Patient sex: M
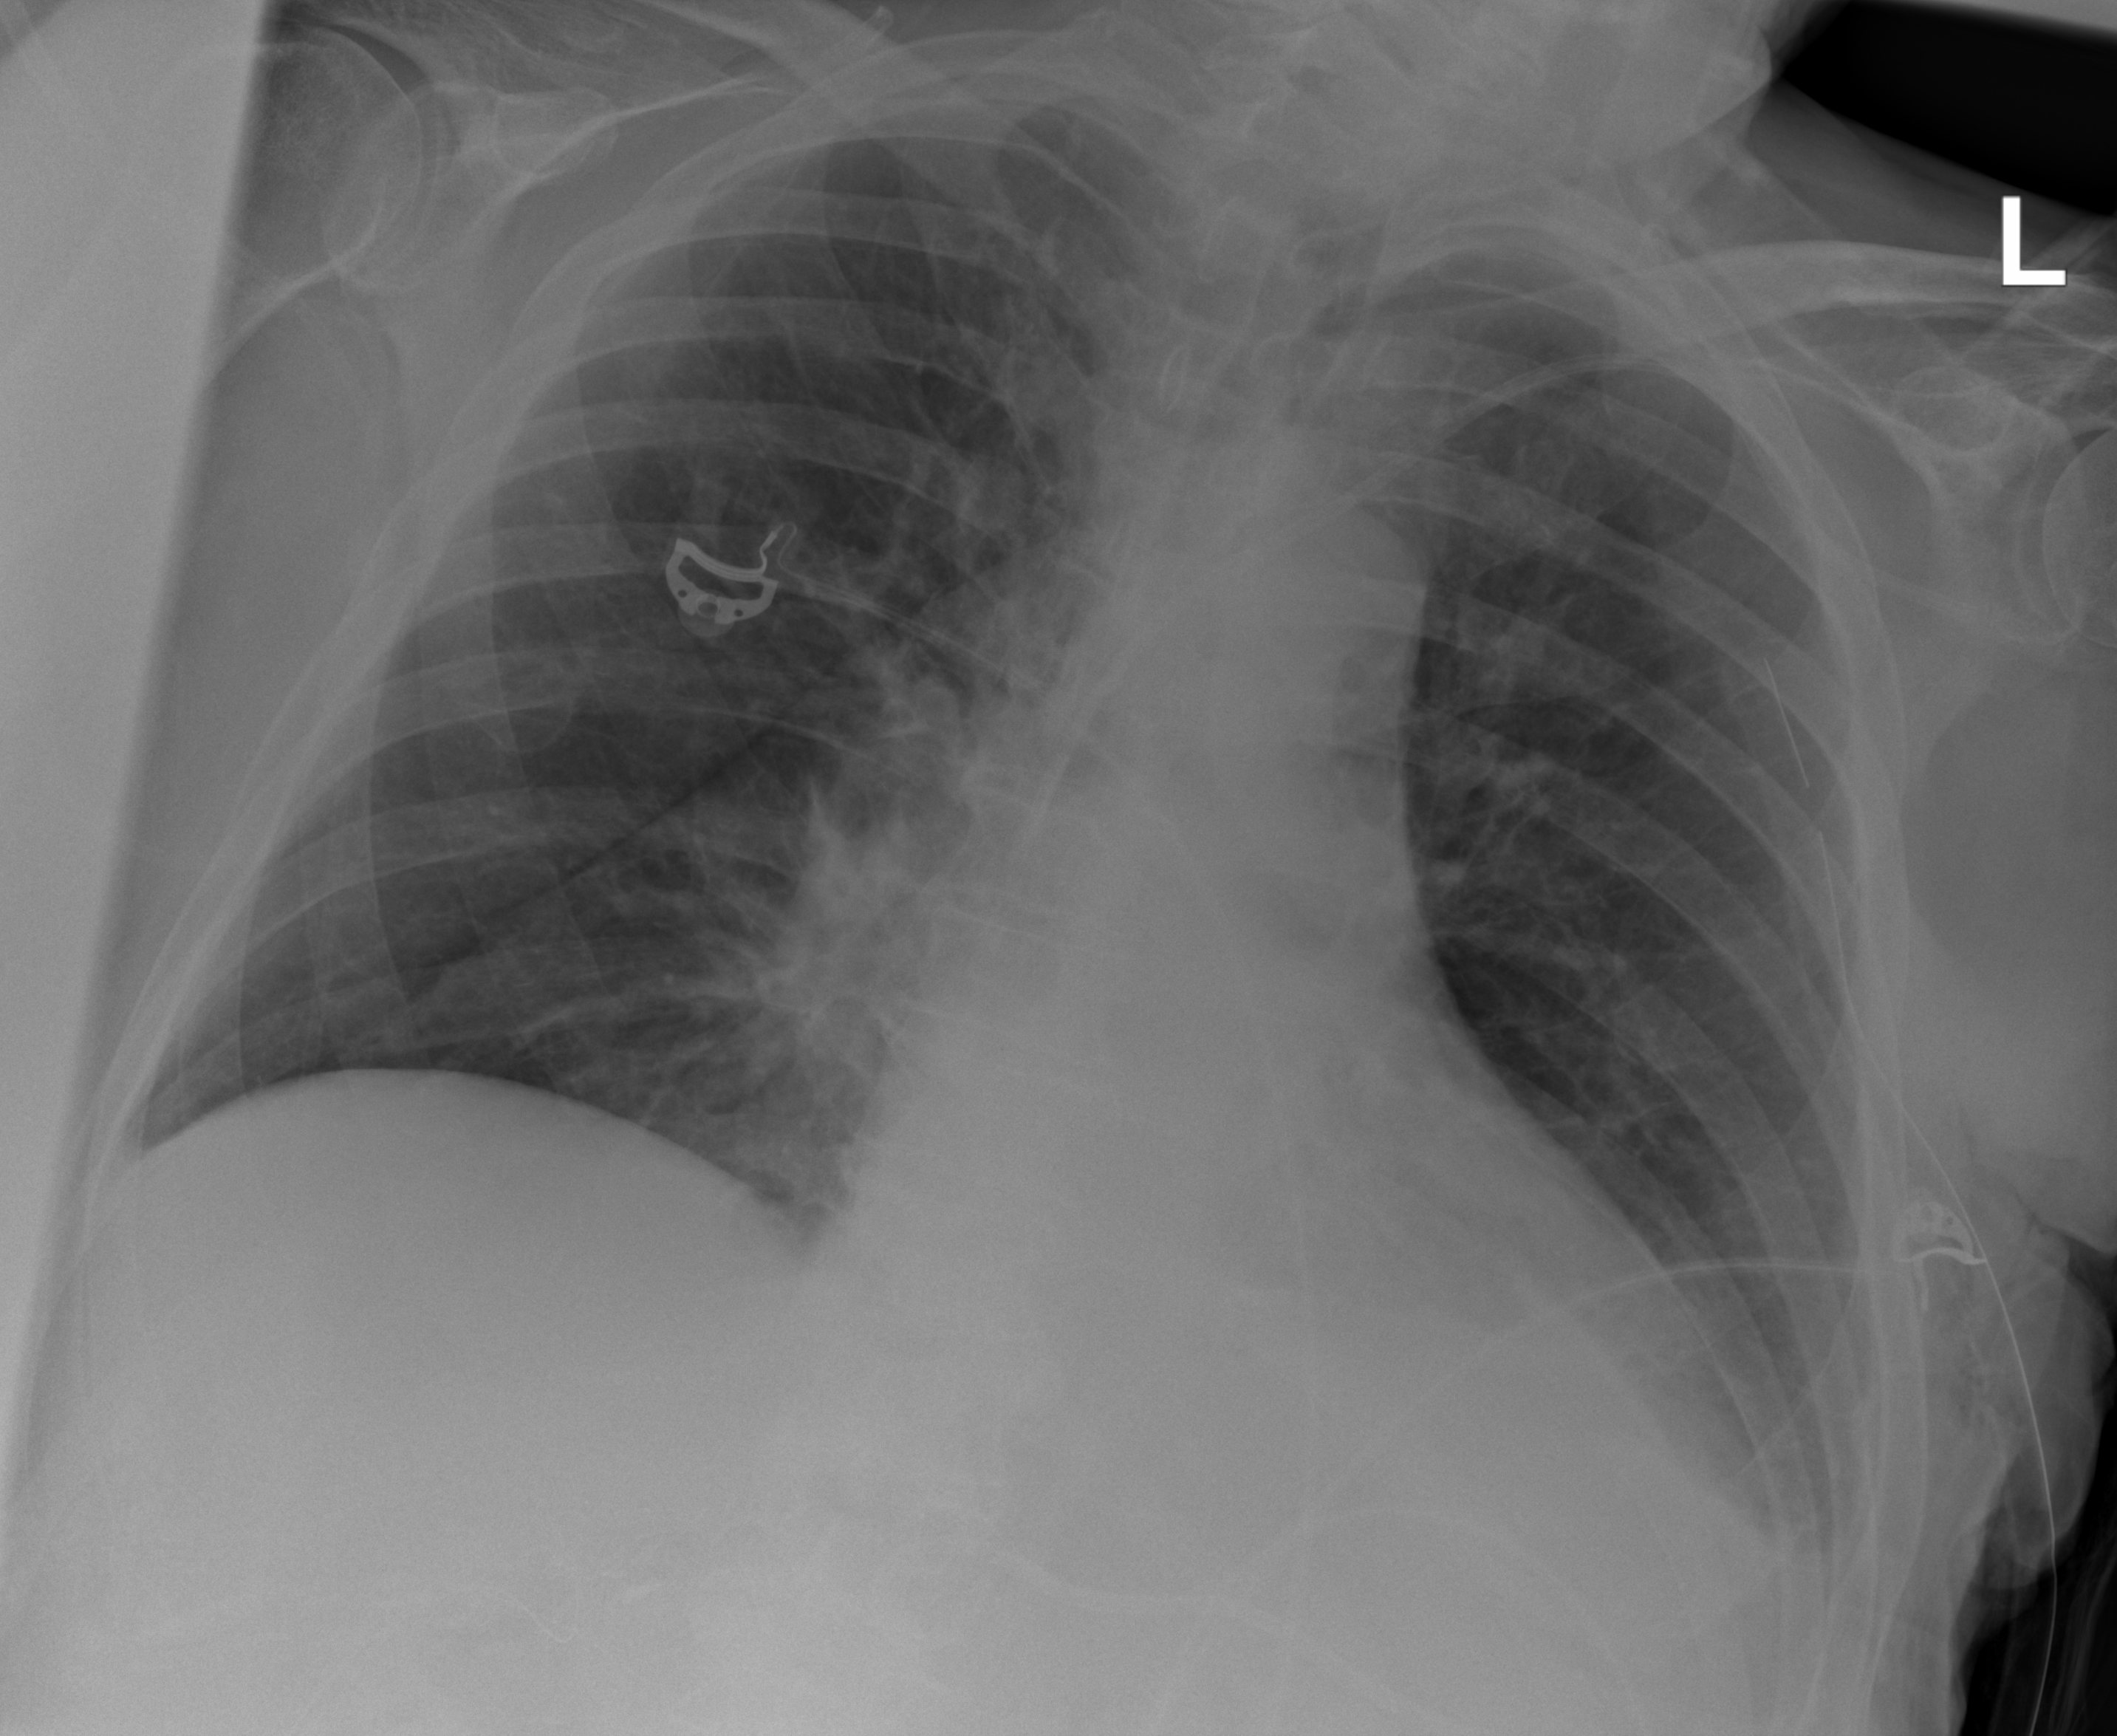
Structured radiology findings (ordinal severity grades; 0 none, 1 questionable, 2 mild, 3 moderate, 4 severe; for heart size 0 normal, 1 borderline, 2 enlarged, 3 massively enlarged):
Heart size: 0
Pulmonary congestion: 0
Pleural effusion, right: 0
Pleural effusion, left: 2
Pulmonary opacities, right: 0
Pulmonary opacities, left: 0
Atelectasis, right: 0
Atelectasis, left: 2